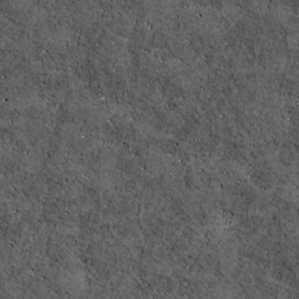
Label: non_frost